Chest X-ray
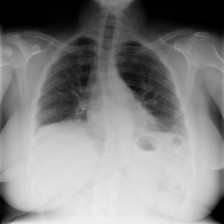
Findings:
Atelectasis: negative
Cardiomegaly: negative
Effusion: negative
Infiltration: negative
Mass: negative
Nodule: negative
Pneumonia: negative
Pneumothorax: negative
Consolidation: negative
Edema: negative
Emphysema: negative
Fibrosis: negative
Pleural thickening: negative
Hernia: negative